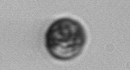
Label: Dinophyceae